Question: Im aware of bug <URL>.
And I've successfully resolved it in Action bar by using 'setBackgroundDrawable' method.
Unfortunately I don't have any method to set background on tabs.
Action bar in the upper top and three tabs:

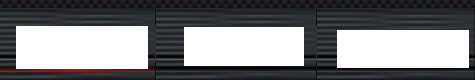
Answer: You can change actionbar tabs background with <URL> method